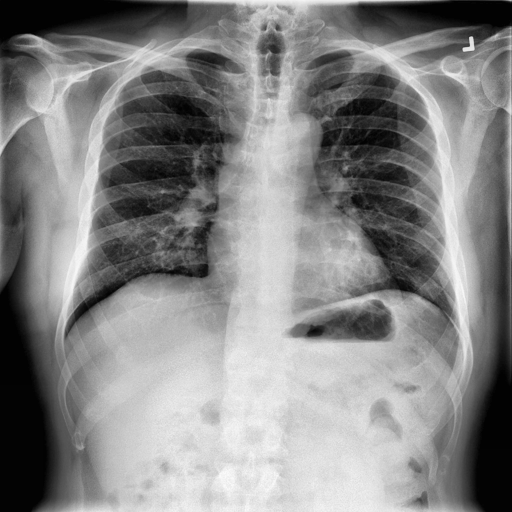
Finding: NORMAL